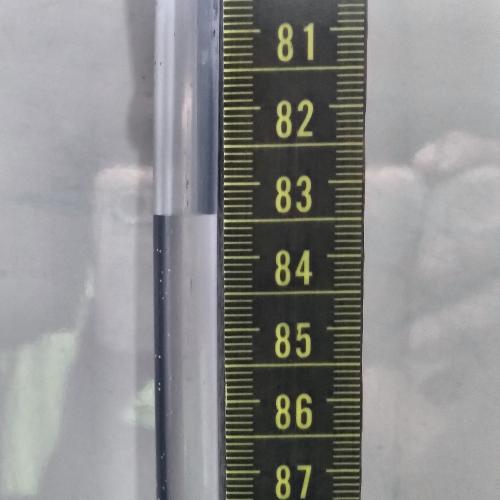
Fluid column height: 83.4 cm